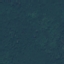
Label: Forest